Field crop: maize
Growth stage: 2
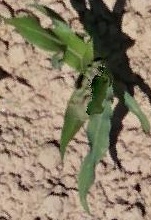
Species: maize